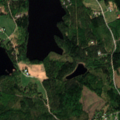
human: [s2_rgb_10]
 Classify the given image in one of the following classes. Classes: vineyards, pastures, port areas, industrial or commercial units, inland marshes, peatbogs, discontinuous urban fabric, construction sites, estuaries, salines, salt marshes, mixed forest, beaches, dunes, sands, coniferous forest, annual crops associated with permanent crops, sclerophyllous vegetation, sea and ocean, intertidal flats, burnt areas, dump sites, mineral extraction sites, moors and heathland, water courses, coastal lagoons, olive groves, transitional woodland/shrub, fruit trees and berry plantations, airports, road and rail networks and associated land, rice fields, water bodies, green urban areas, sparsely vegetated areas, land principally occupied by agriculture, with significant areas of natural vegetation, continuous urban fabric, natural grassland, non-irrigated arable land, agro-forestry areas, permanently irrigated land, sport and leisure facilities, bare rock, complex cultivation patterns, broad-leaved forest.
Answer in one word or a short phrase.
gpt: coniferous forest, mixed forest, water bodies